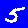
Digit: 5